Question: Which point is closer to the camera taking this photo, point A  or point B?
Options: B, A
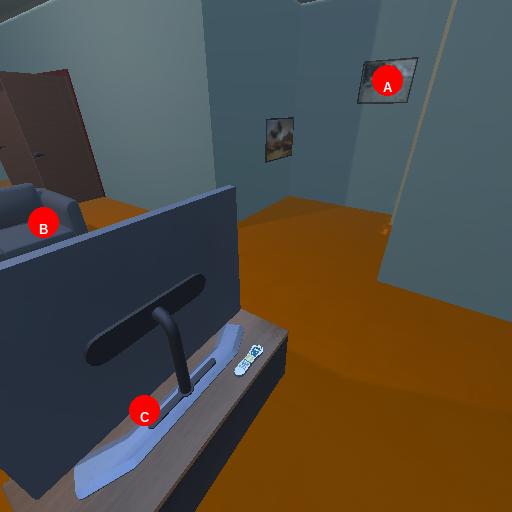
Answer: B